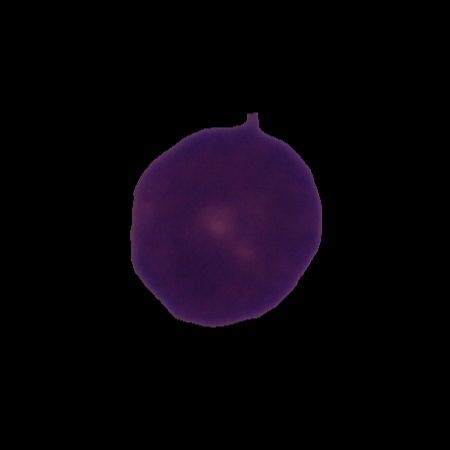
Label: cancer